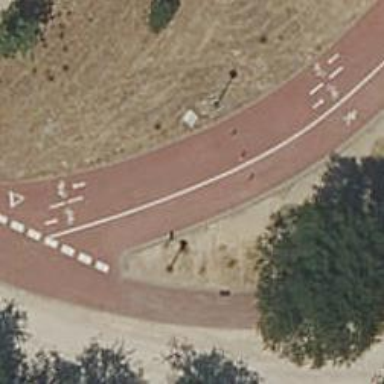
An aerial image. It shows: Bollard.